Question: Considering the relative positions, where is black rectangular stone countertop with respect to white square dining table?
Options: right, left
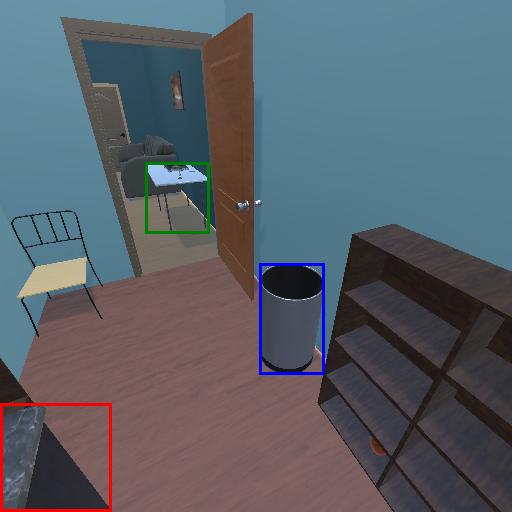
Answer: right